Question: How to disable text Correction and Capitalize in Twitter login page?

( <URL>
Any help would be appreciated!
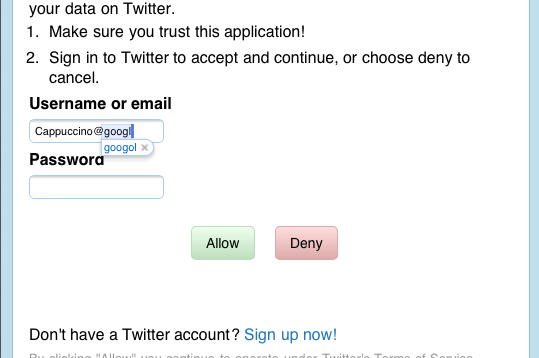
Answer: Auto correct for text fields is determined server side. Twitter would have to change their website for it to not auto correct. <URL> talks about how that is done on the server side.